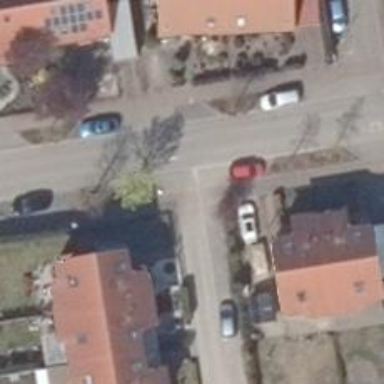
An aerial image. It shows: Living street.